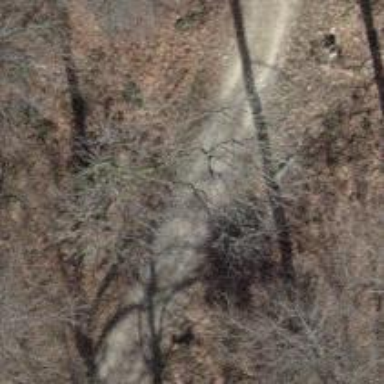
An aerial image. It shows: Gravel track with grade 2 quality.